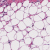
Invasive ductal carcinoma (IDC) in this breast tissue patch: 1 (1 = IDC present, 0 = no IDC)